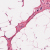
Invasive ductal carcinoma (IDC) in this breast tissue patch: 1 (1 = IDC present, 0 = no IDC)